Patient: sex M, age 60
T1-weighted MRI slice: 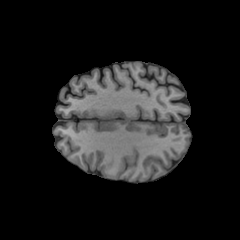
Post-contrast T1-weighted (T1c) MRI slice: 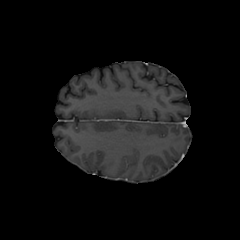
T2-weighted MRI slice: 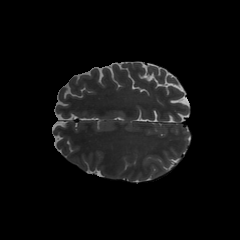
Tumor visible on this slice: no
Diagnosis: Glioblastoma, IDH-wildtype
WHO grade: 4